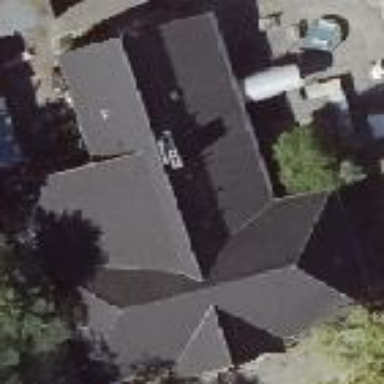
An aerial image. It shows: Community centre building with gabled roof.